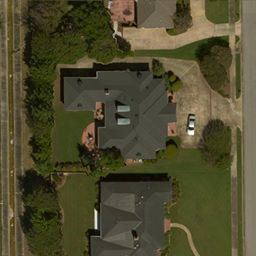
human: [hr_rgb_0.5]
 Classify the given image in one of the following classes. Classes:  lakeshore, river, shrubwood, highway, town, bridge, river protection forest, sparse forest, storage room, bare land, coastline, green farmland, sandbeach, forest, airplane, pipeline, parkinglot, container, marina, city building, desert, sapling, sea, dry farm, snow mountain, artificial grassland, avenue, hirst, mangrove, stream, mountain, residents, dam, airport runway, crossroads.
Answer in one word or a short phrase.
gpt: residents